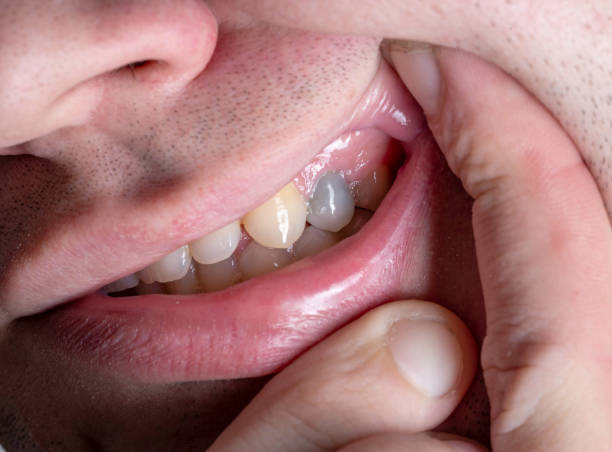
Condition: Caries